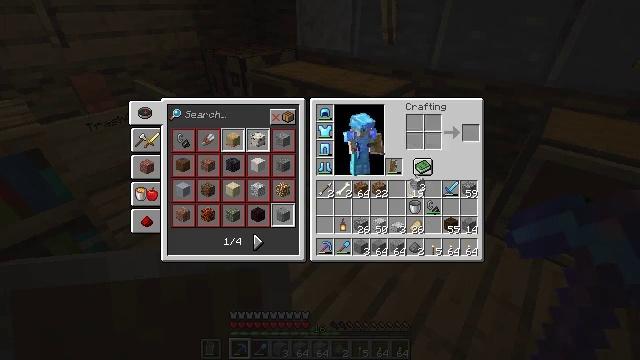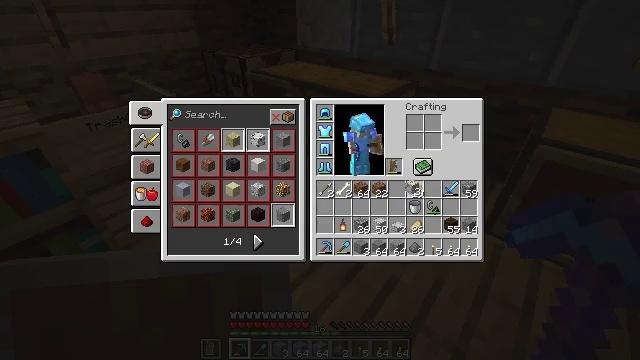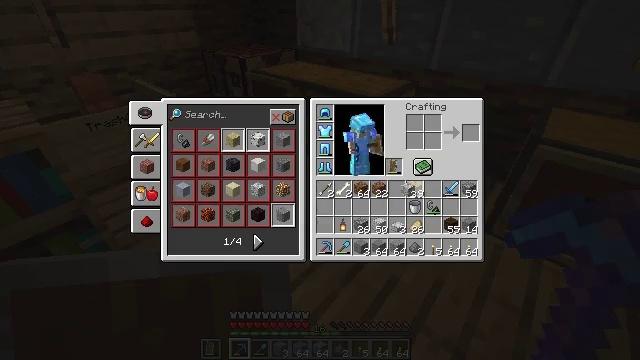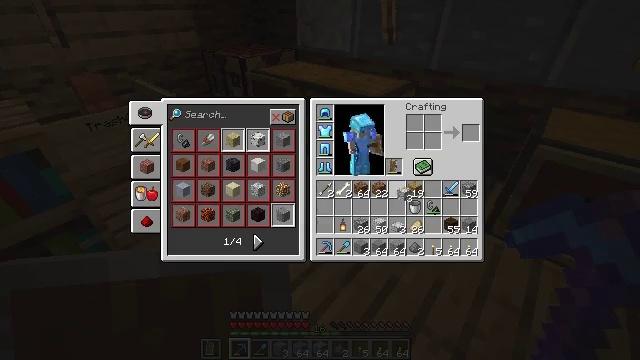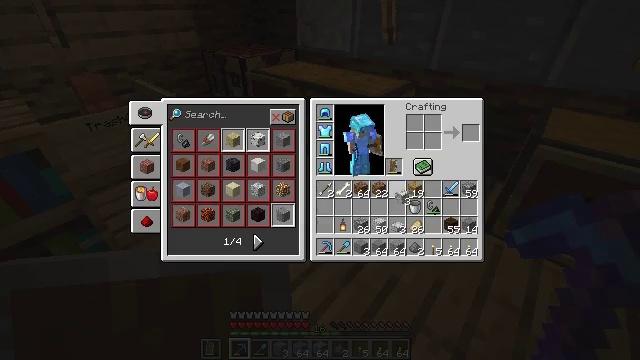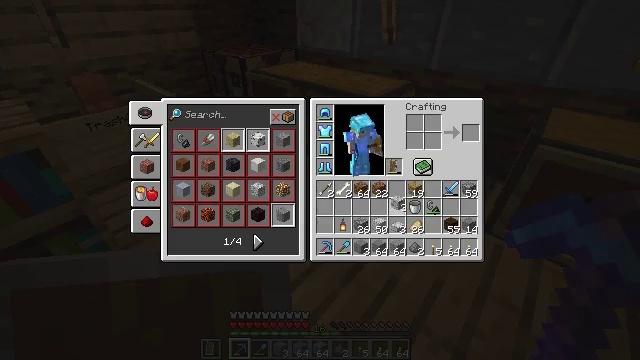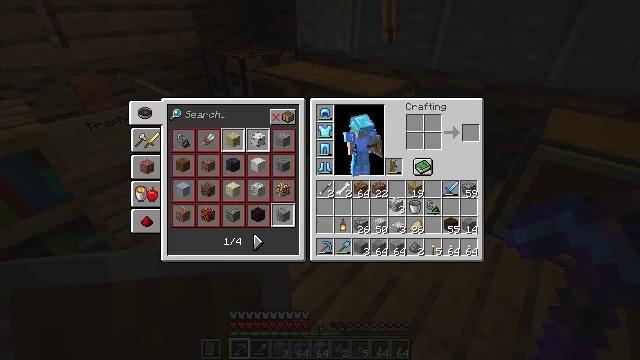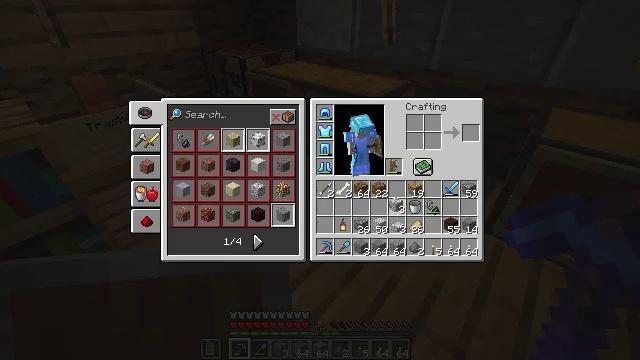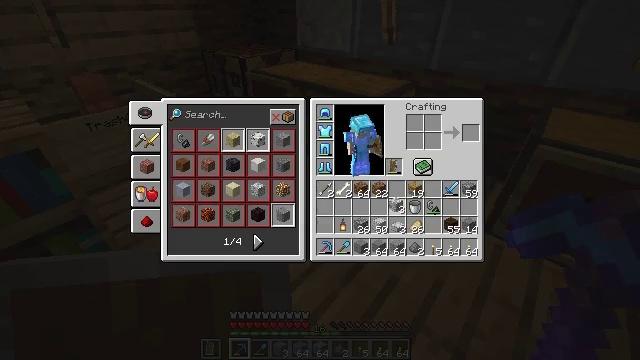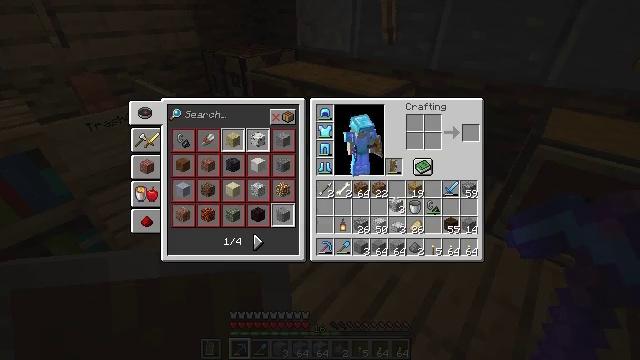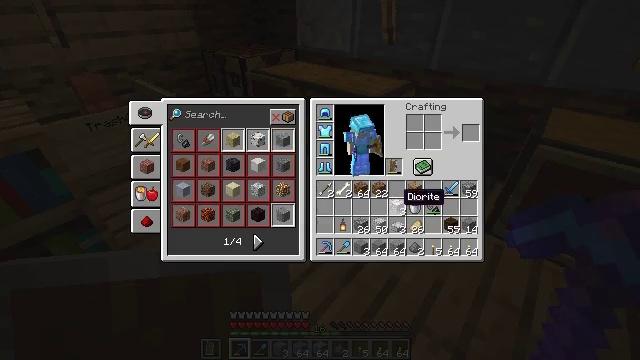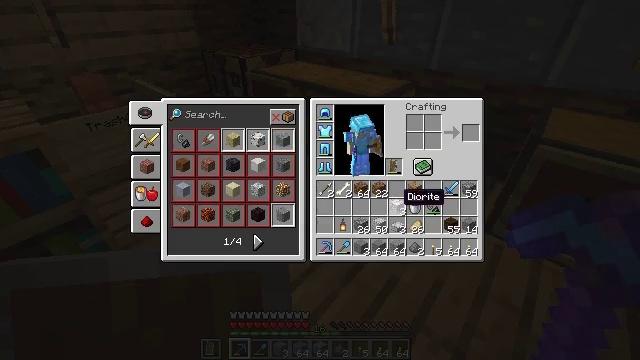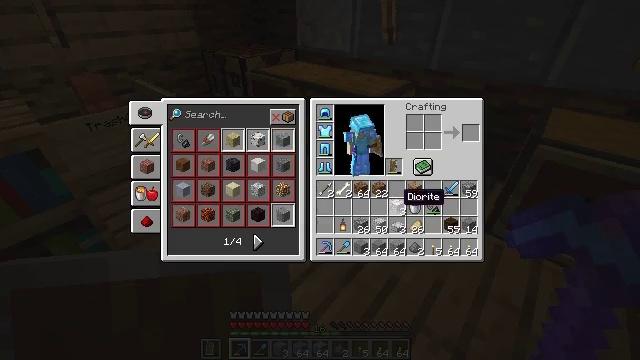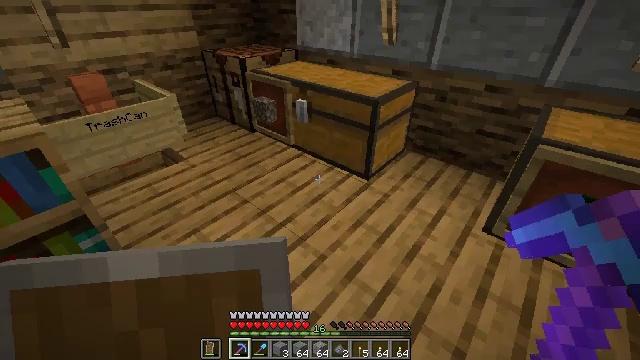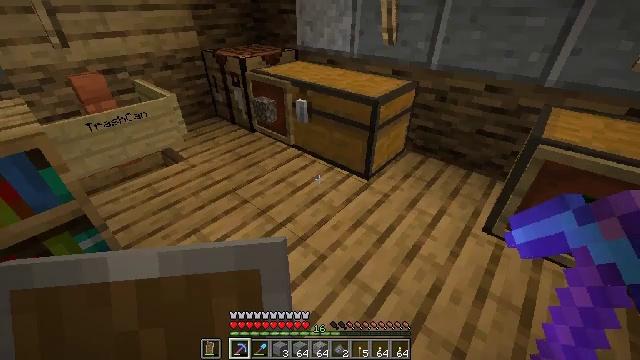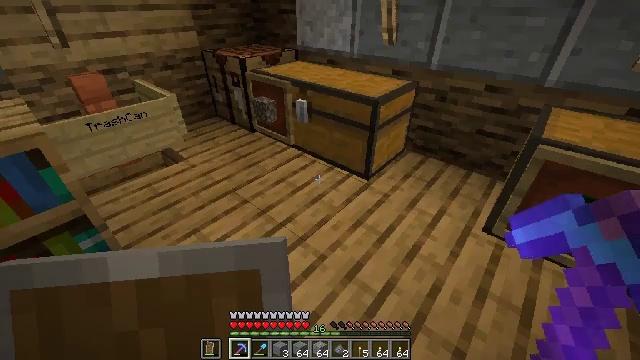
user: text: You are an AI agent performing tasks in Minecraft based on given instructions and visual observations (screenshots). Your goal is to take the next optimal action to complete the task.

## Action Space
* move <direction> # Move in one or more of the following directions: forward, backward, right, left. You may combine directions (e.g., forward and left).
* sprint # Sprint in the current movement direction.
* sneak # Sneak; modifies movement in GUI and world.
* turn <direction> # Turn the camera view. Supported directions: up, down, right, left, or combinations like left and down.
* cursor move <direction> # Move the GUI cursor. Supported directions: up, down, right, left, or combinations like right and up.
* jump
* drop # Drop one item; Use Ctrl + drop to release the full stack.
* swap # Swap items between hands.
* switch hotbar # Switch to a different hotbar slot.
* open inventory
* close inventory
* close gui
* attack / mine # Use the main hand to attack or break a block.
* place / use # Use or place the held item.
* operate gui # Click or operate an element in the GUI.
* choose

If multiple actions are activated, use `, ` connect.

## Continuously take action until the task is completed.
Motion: motion action
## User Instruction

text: Use polished diorite to get a polished diorite slab.
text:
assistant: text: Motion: open gui
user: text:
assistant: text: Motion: no_op
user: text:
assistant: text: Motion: no_op
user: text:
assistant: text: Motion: no_op
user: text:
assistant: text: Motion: no_op
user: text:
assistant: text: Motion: no_op
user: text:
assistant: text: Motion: operate gui
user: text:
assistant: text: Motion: operate gui
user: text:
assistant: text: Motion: operate gui
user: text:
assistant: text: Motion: no_op
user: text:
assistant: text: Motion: no_op
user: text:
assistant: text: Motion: no_op
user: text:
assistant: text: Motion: no_op
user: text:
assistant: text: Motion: close gui
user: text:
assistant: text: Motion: no_op
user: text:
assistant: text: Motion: turn left and up
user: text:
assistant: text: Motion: turn left and up
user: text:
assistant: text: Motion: turn up
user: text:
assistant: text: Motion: move forward and move left, turn up
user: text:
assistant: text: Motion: move forward and move left
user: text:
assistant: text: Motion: move forward and move left
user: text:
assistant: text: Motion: move forward and move left, turn right
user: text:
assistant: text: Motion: turn right and up
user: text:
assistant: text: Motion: turn up
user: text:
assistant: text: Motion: use / place
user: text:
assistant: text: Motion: use / place
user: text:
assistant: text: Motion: use / place
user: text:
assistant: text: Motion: no_op
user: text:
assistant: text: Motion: no_op
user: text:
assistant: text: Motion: open gui